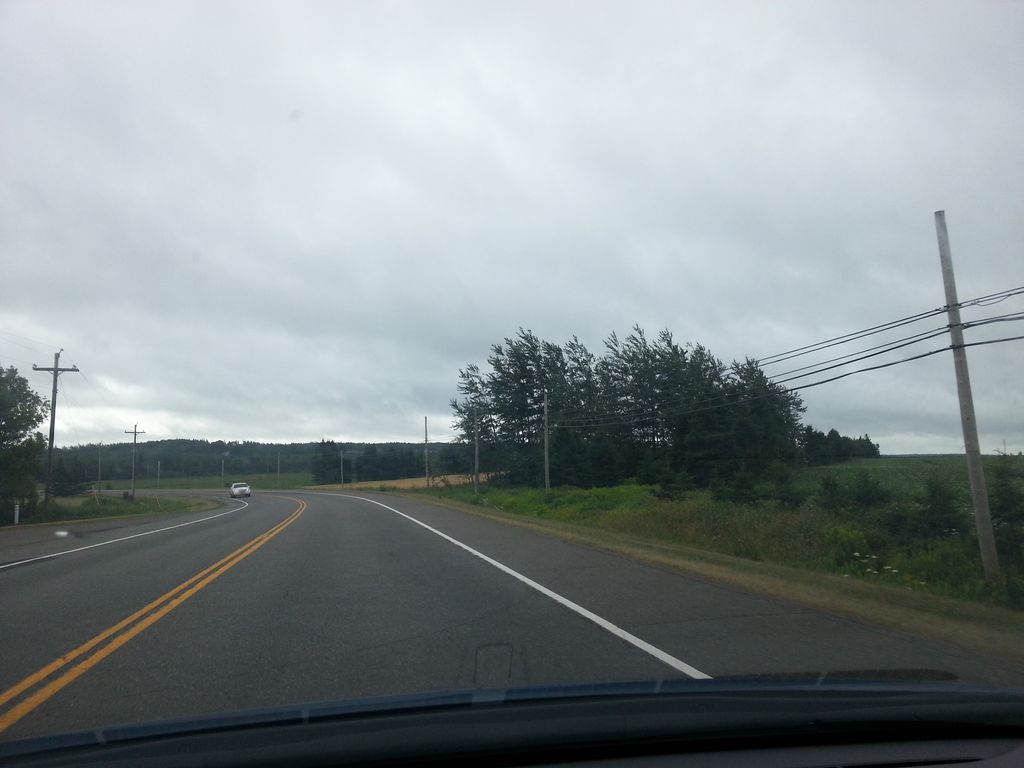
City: charlottetown